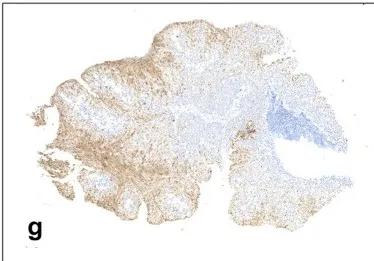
(G) Immunochemistry stained by P16.
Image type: pathology (immunostaining)